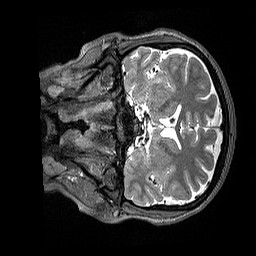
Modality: T2w
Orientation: coronal
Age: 25
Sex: female
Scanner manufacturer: siemens
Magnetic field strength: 3 T
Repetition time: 3.2 s
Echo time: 0.408 s